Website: walmart
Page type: billing-address
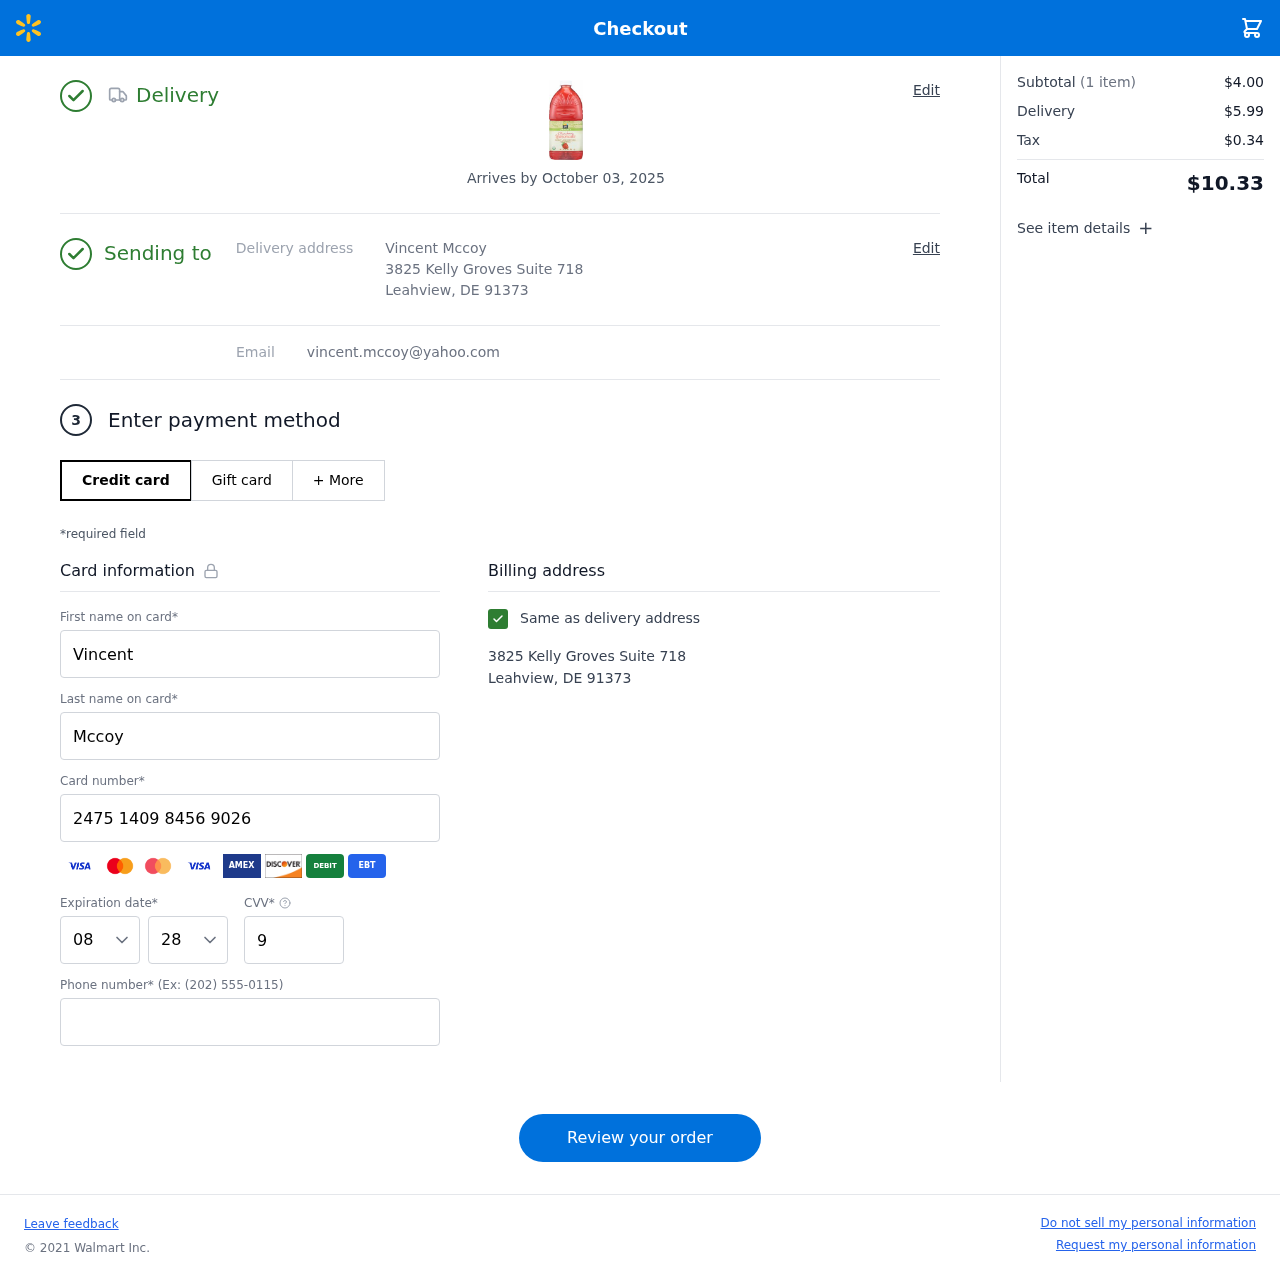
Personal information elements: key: PII_CARD_CVV
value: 960
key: PII_CARD_EXPIRY_MONTH
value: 08
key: PII_CARD_EXPIRY_YEAR
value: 28
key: PII_CARD_NUMBER
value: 2475 1409 8456 9026
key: PII_EMAIL
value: vincent.mccoy@yahoo.com
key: PII_FIRSTNAME
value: Vincent
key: PII_FULLNAME
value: Vincent Mccoy
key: PII_LASTNAME
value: Mccoy
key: PII_PHONE
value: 5707899731
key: PII_STREET
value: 3825 Kelly Groves Suite 718
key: PII_CITY_STATE_ZIP
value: Leahview, DE 91373
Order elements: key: ORDER_DELIVERY_DATE
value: Arrives by October 03, 2025
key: ORDER_NUM_ITEMS
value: (1 item)
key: ORDER_SUBTOTAL
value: $4.00
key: ORDER_SHIPPING_COST
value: $5.99
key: ORDER_TAX
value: $0.34
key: ORDER_TOTAL
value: $10.33